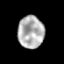
Tissue: prostate
Cell type: T cells
Senescence score: 0.2837
Nuclear area (px): 824
Mean DAPI intensity: 177.671